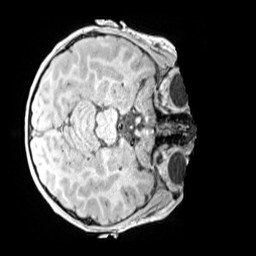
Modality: MP2RAGE
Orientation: axial
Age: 9
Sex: female
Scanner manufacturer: siemens
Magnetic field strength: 3 T
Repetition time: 4 s
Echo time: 0.00299 s